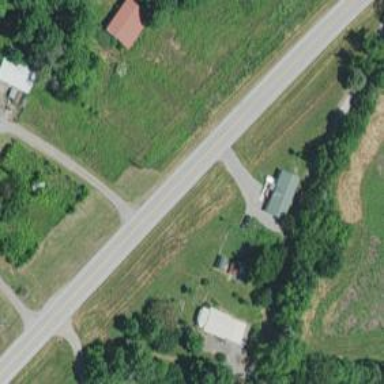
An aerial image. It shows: Secondary road with asphalt surface.